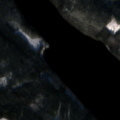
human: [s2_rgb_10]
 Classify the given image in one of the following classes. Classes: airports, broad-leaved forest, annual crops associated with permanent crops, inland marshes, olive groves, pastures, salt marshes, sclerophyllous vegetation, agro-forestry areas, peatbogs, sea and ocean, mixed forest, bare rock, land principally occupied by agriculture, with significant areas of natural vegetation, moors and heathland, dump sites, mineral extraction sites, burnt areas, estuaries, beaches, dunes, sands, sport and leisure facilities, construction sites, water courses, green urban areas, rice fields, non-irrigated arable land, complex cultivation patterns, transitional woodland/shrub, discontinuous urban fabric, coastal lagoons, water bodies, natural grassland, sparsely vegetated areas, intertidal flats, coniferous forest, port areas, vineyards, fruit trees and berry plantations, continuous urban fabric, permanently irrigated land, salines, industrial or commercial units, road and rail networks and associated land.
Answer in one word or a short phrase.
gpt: non-irrigated arable land, coniferous forest, mixed forest, water bodies